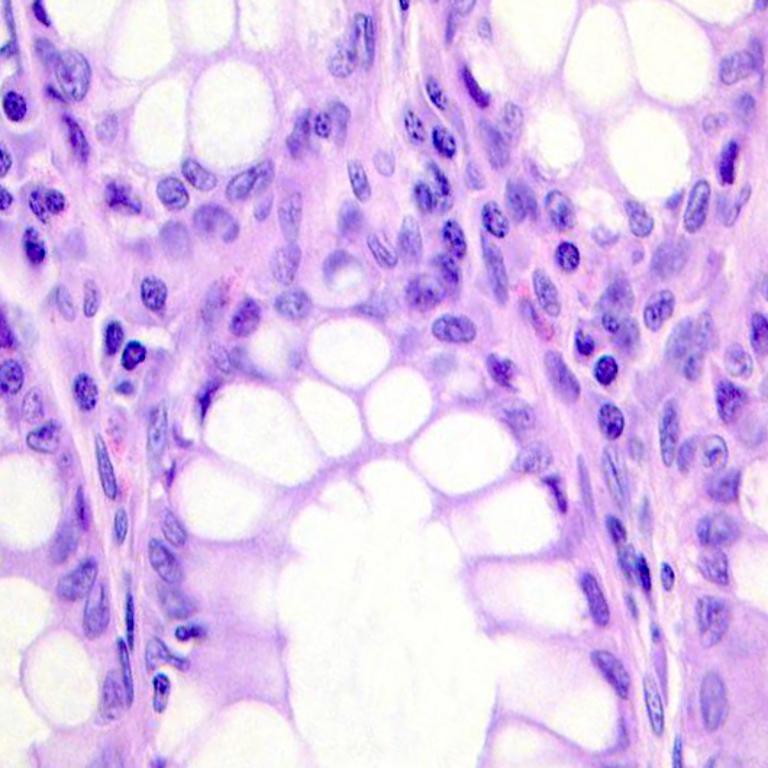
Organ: colon
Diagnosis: benign